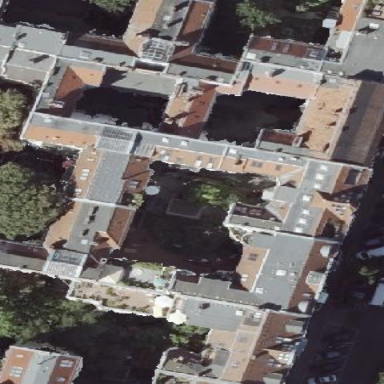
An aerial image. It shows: Unique apartment building with double saltbox roof shape.